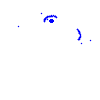
Particle: pion